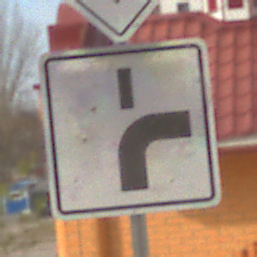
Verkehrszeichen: VerlaufVorfahrtsstrasse8
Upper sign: Vorfahrtsstrasse
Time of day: MorningAfternoon
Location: Outdoor (Urban)
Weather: PartlyCloudy
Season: NotSpecified
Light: Natural